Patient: sex F, age 72
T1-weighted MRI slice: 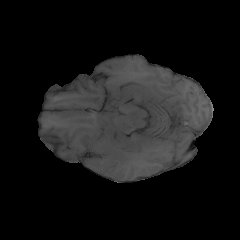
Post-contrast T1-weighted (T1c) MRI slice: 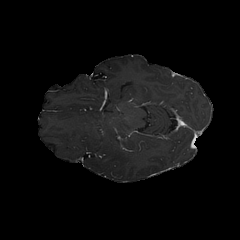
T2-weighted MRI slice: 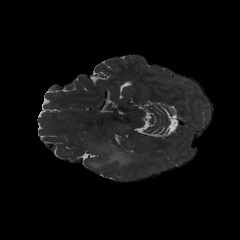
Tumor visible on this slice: yes
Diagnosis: Glioblastoma, IDH-wildtype
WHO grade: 4